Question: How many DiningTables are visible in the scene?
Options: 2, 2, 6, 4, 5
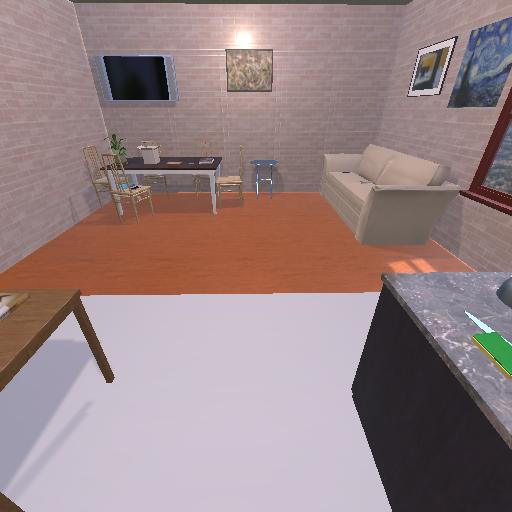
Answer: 2